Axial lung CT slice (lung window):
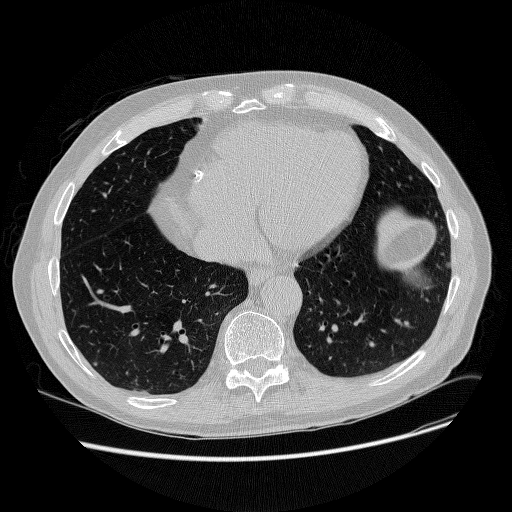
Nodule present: yes
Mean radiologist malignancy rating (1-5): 2.667